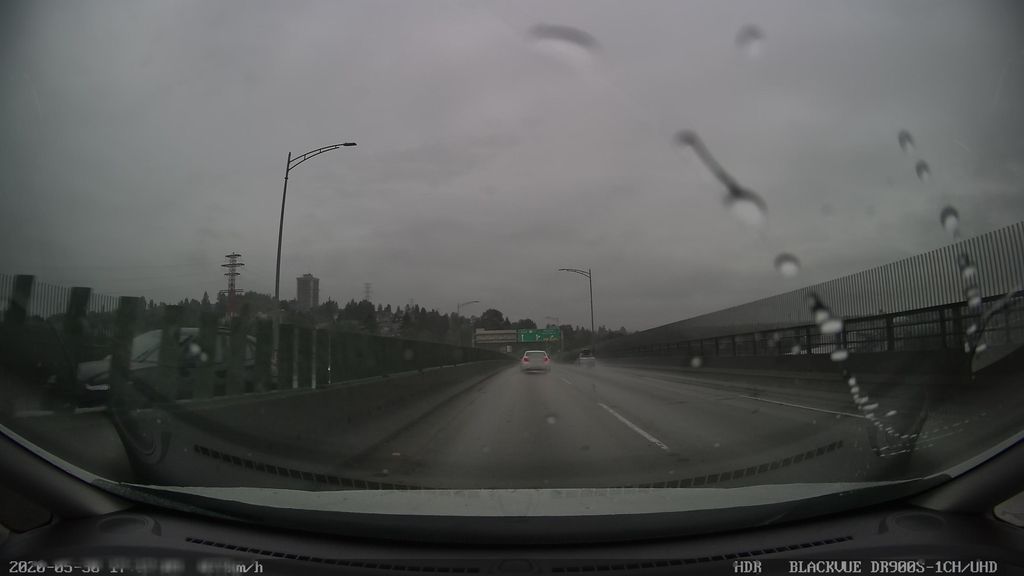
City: vancouver